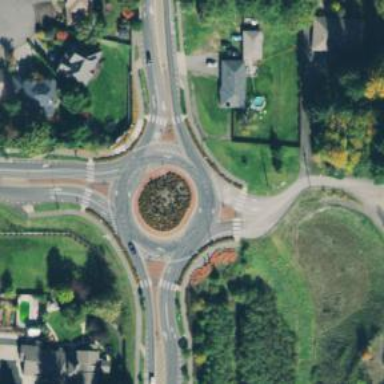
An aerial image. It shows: Tertiary road that leads to roundabout.